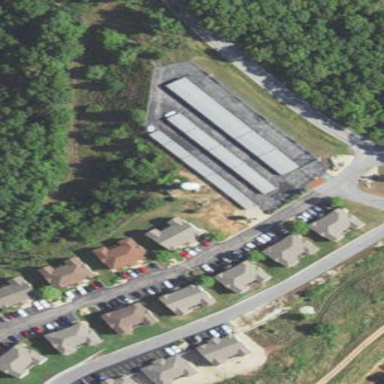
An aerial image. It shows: Storage rental shop.